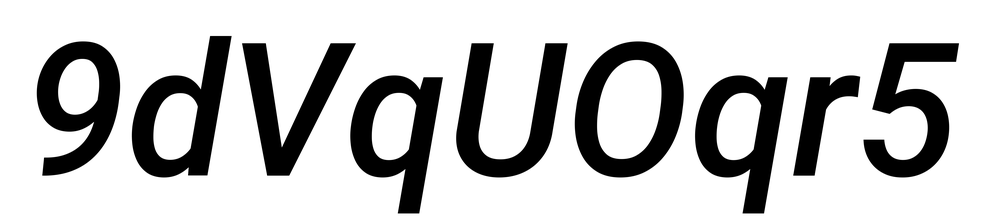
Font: Roboto-Italic_Medium_Italic